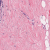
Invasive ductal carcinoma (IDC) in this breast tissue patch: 0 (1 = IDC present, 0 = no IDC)